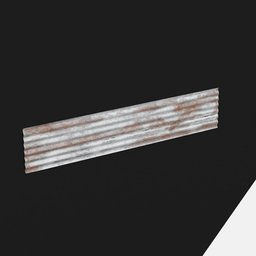
Label: architecture